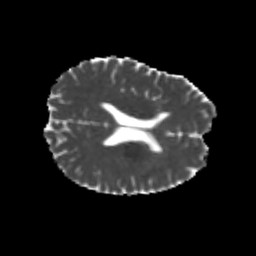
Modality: MD
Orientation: axial
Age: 21
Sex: male
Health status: healthy
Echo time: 0.074 s